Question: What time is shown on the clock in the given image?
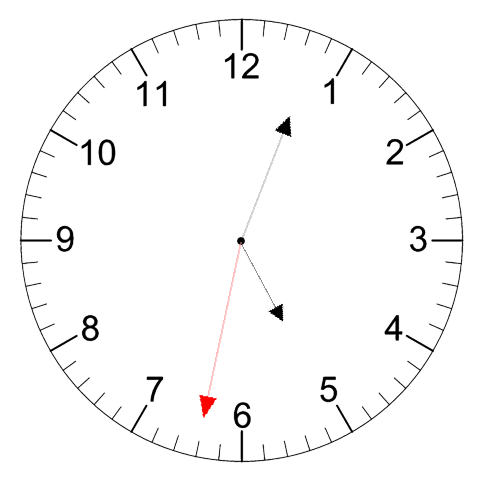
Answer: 05:03:32